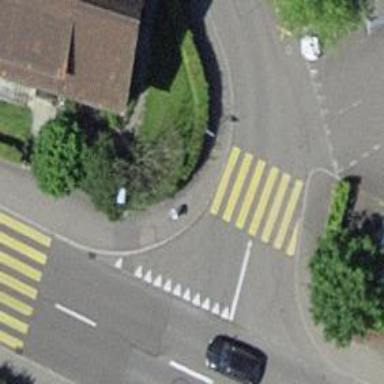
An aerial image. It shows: Pedestrian crossing with zebra markings on the footway.